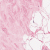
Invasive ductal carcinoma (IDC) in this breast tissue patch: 0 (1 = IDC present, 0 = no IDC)